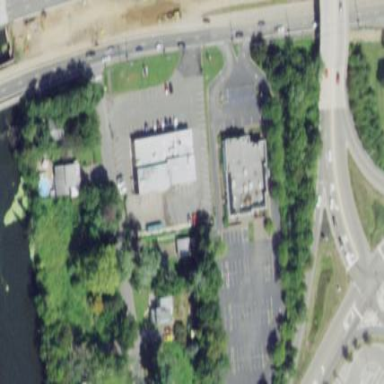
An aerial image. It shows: Retail area.